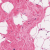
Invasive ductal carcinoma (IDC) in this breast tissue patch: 0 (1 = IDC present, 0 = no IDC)